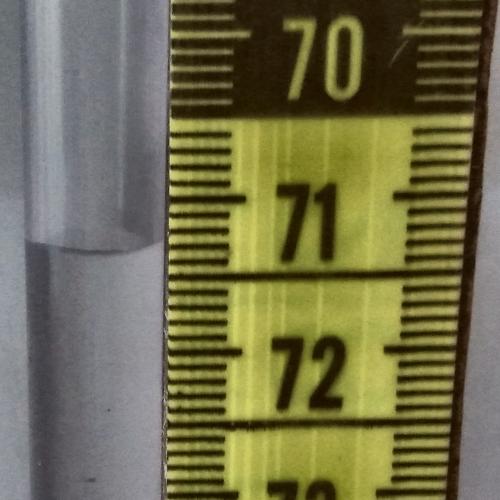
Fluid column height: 71.3 cm